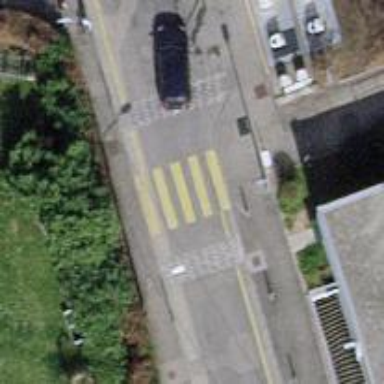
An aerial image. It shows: Zebra crossing for pedestrians.